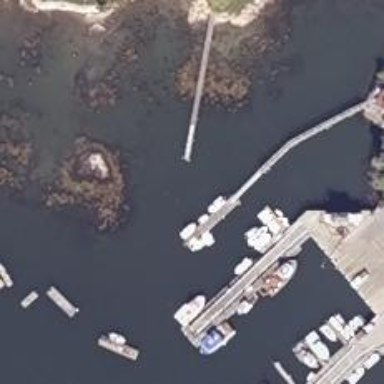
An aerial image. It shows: Man-made pier.